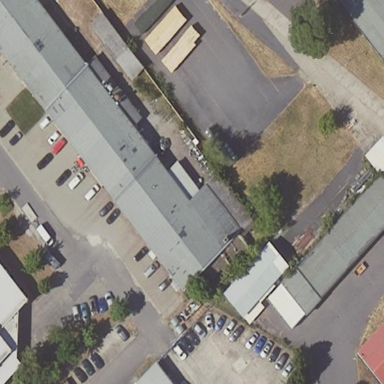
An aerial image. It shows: Commercial building.